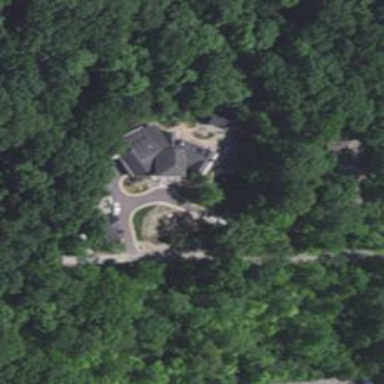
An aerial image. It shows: Driveway leading to service road.